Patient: sex M, age 57
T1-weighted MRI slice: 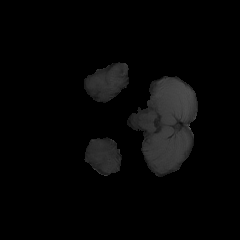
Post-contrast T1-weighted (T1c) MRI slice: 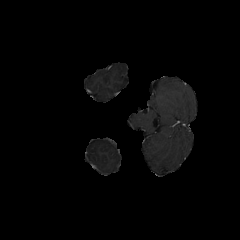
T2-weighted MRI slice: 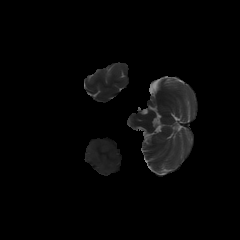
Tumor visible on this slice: no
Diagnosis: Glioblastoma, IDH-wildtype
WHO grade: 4